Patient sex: F
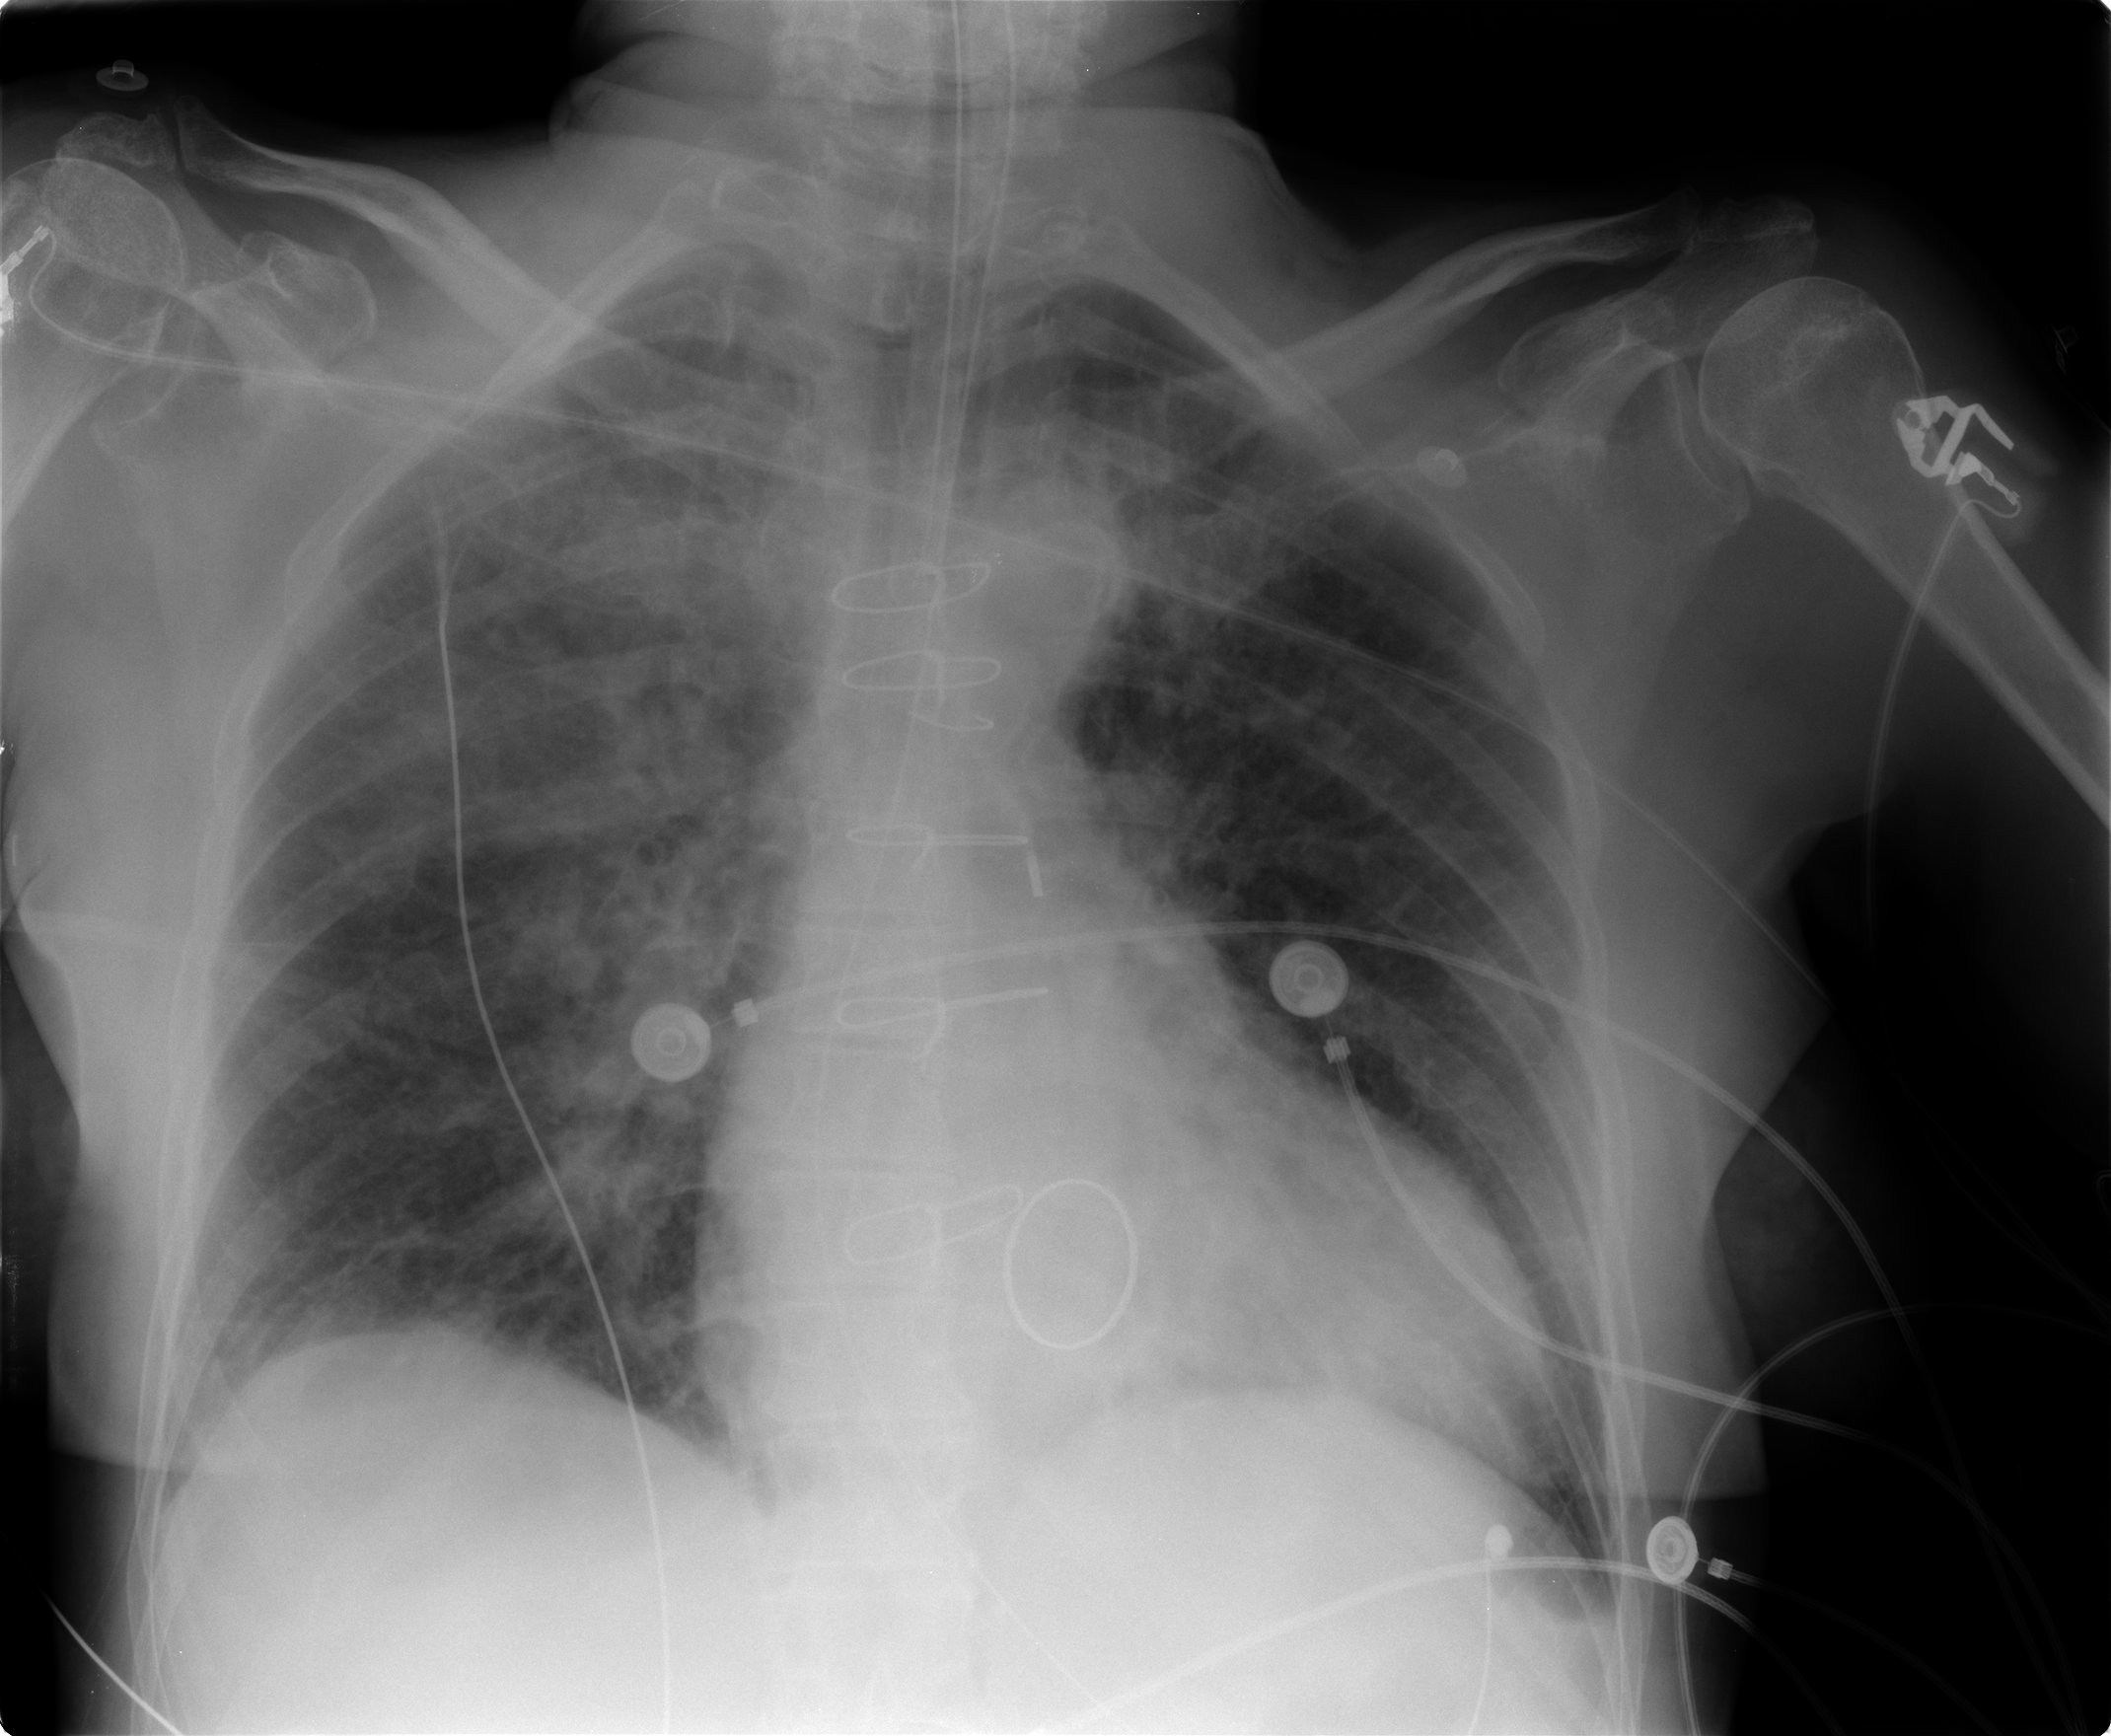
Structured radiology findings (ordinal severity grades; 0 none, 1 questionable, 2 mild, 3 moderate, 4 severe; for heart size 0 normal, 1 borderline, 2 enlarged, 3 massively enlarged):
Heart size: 0
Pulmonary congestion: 2
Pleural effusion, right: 0
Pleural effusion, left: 0
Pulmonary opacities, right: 3
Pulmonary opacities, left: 0
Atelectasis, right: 2
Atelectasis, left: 0